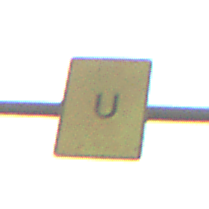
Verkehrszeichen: AnkuendigungOderFortsetzungUmleitungOhnePfeilsymbol
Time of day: SunriseSunset
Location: Outdoor (Suburban)
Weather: PartlyCloudy
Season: NotSpecified
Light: Natural